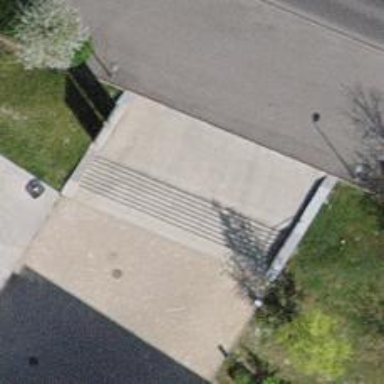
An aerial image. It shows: Paved footway.